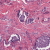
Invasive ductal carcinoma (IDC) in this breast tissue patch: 1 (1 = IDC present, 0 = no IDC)